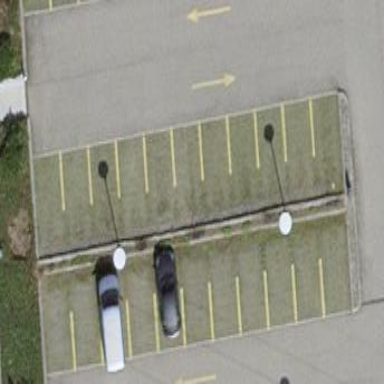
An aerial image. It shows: Parking area with surface.